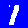
Digit: 1